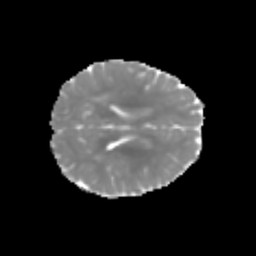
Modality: MD
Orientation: axial
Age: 5
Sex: male
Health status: healthy